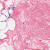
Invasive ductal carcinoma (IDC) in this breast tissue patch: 0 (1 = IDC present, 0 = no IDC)